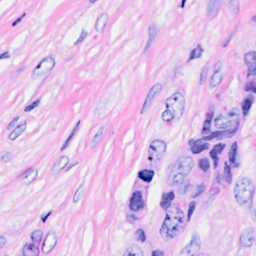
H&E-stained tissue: Breast